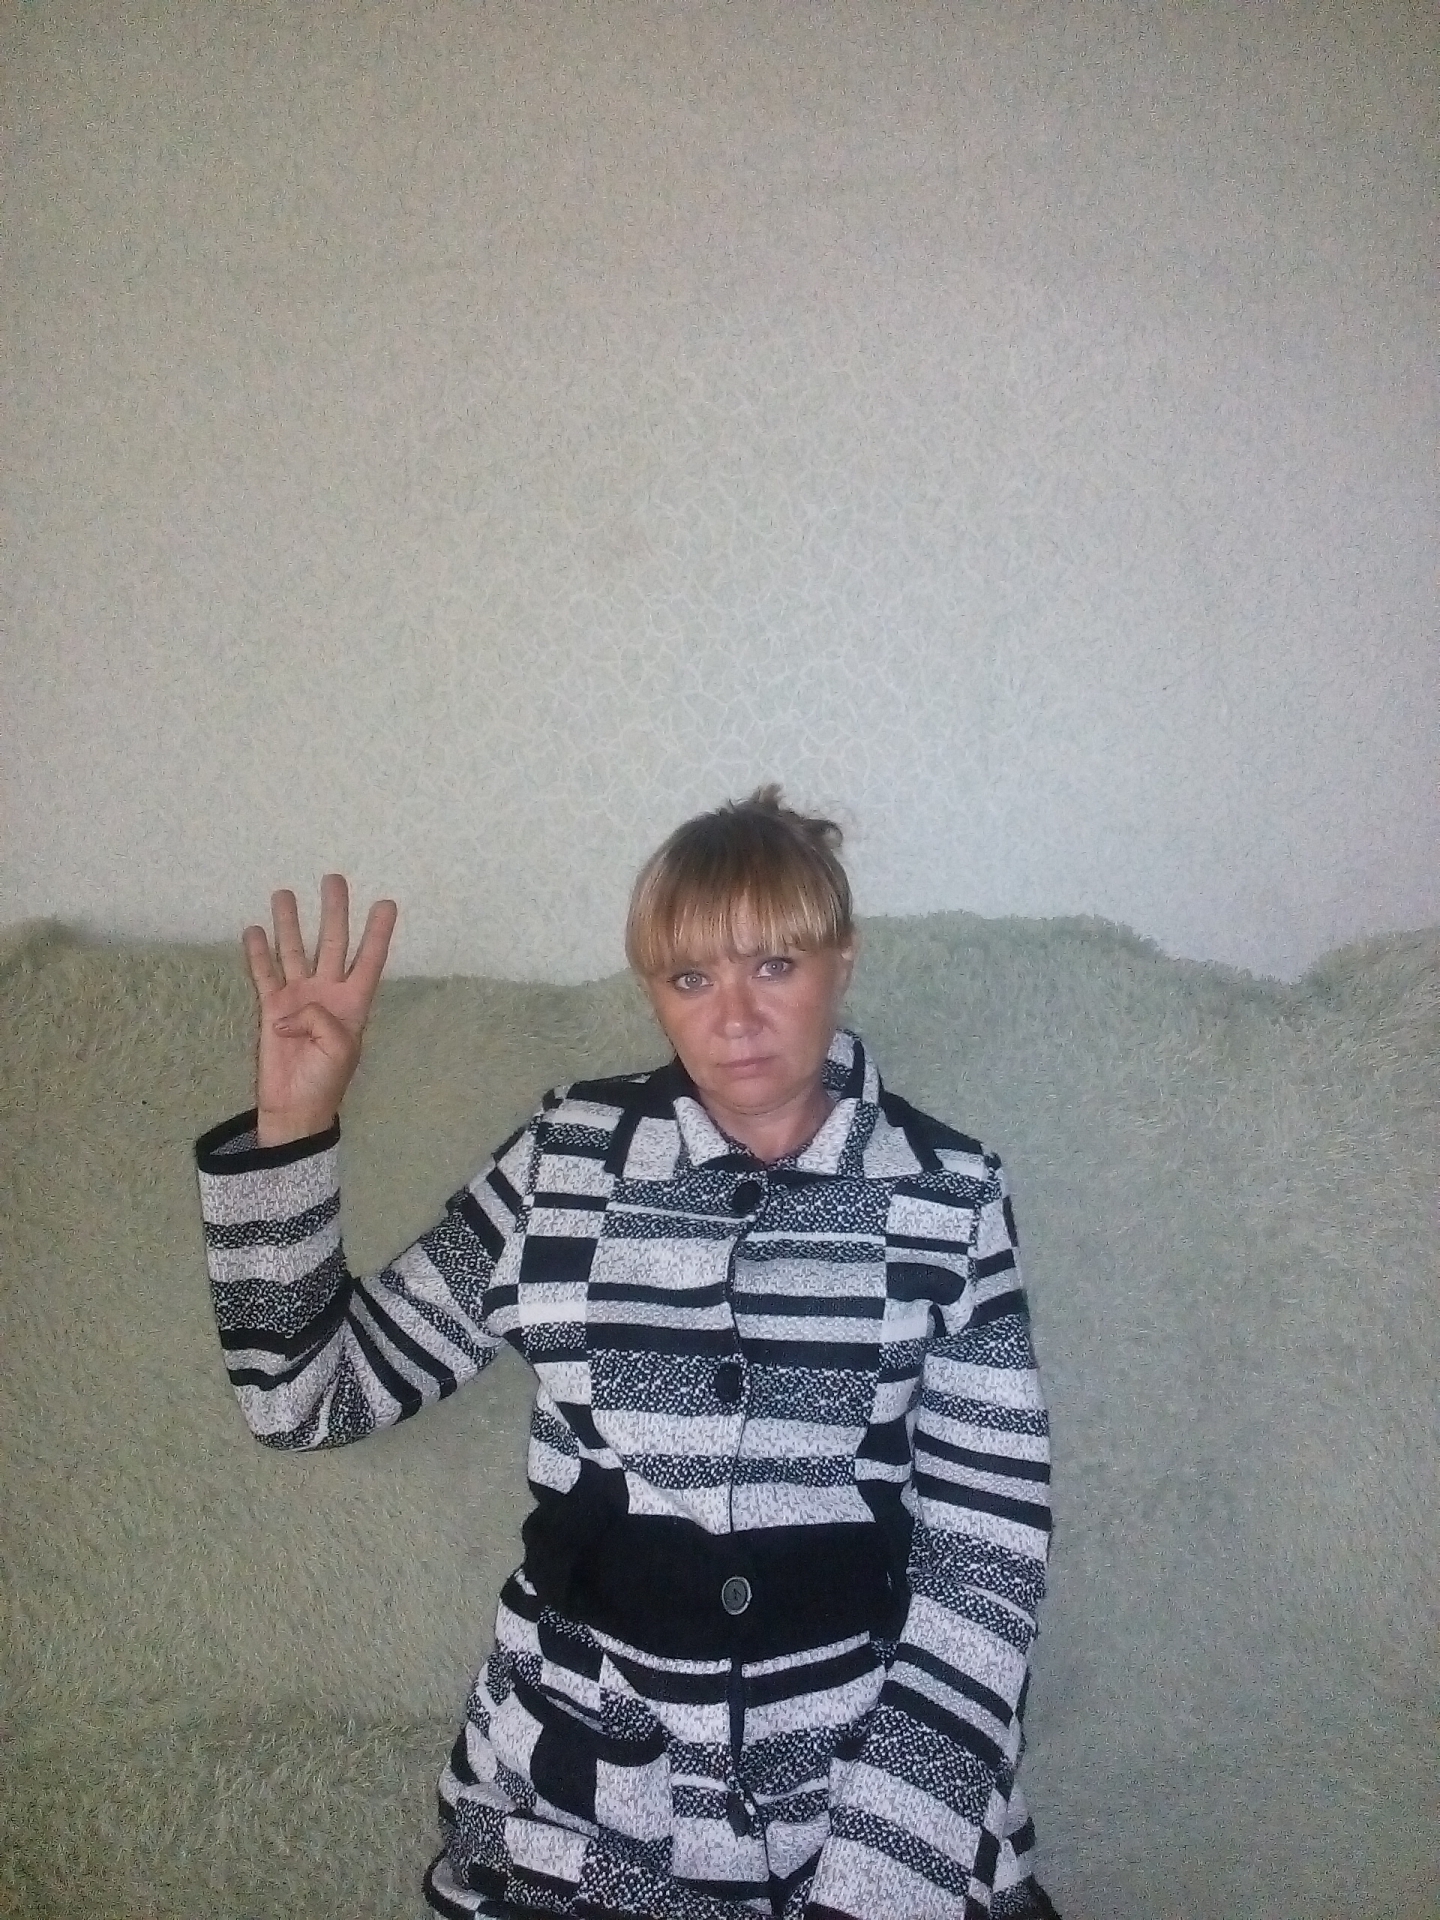
Label: noise